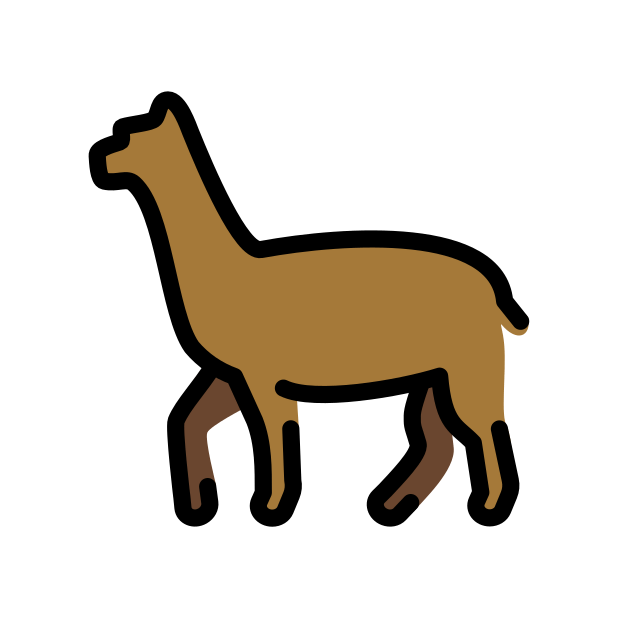
Emoji: 🦙
Name: llama
Unicode: 0x1f999